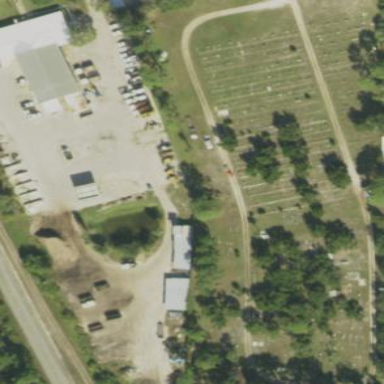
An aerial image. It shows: Cemetery.